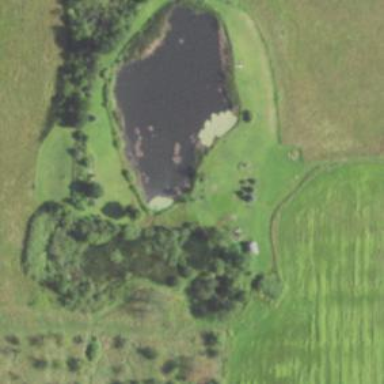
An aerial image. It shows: Peaceful pond surrounded by nature.